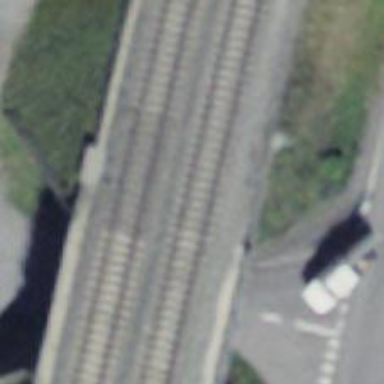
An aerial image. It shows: Railway bridge with electrified contact line. There is one track on the bridge.